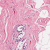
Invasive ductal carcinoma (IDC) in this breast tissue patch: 0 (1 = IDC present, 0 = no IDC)